Here is the raw acceleration-versus-time signal recorded on a bearing housing. Classify the bearing condition as one of: normal, inner_race, outer_race, ball.
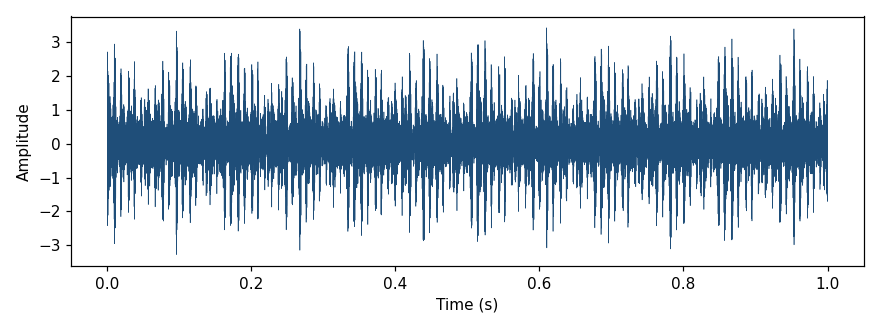
Answer: outer_race